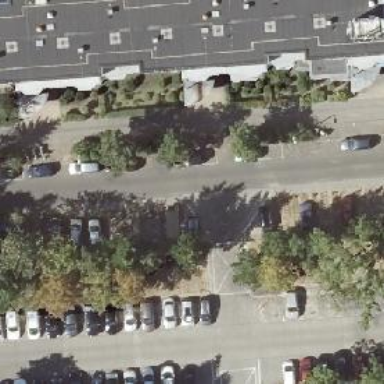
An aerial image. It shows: Residential road with parallel on-street parking on the right lane. The road surface is asphalt.